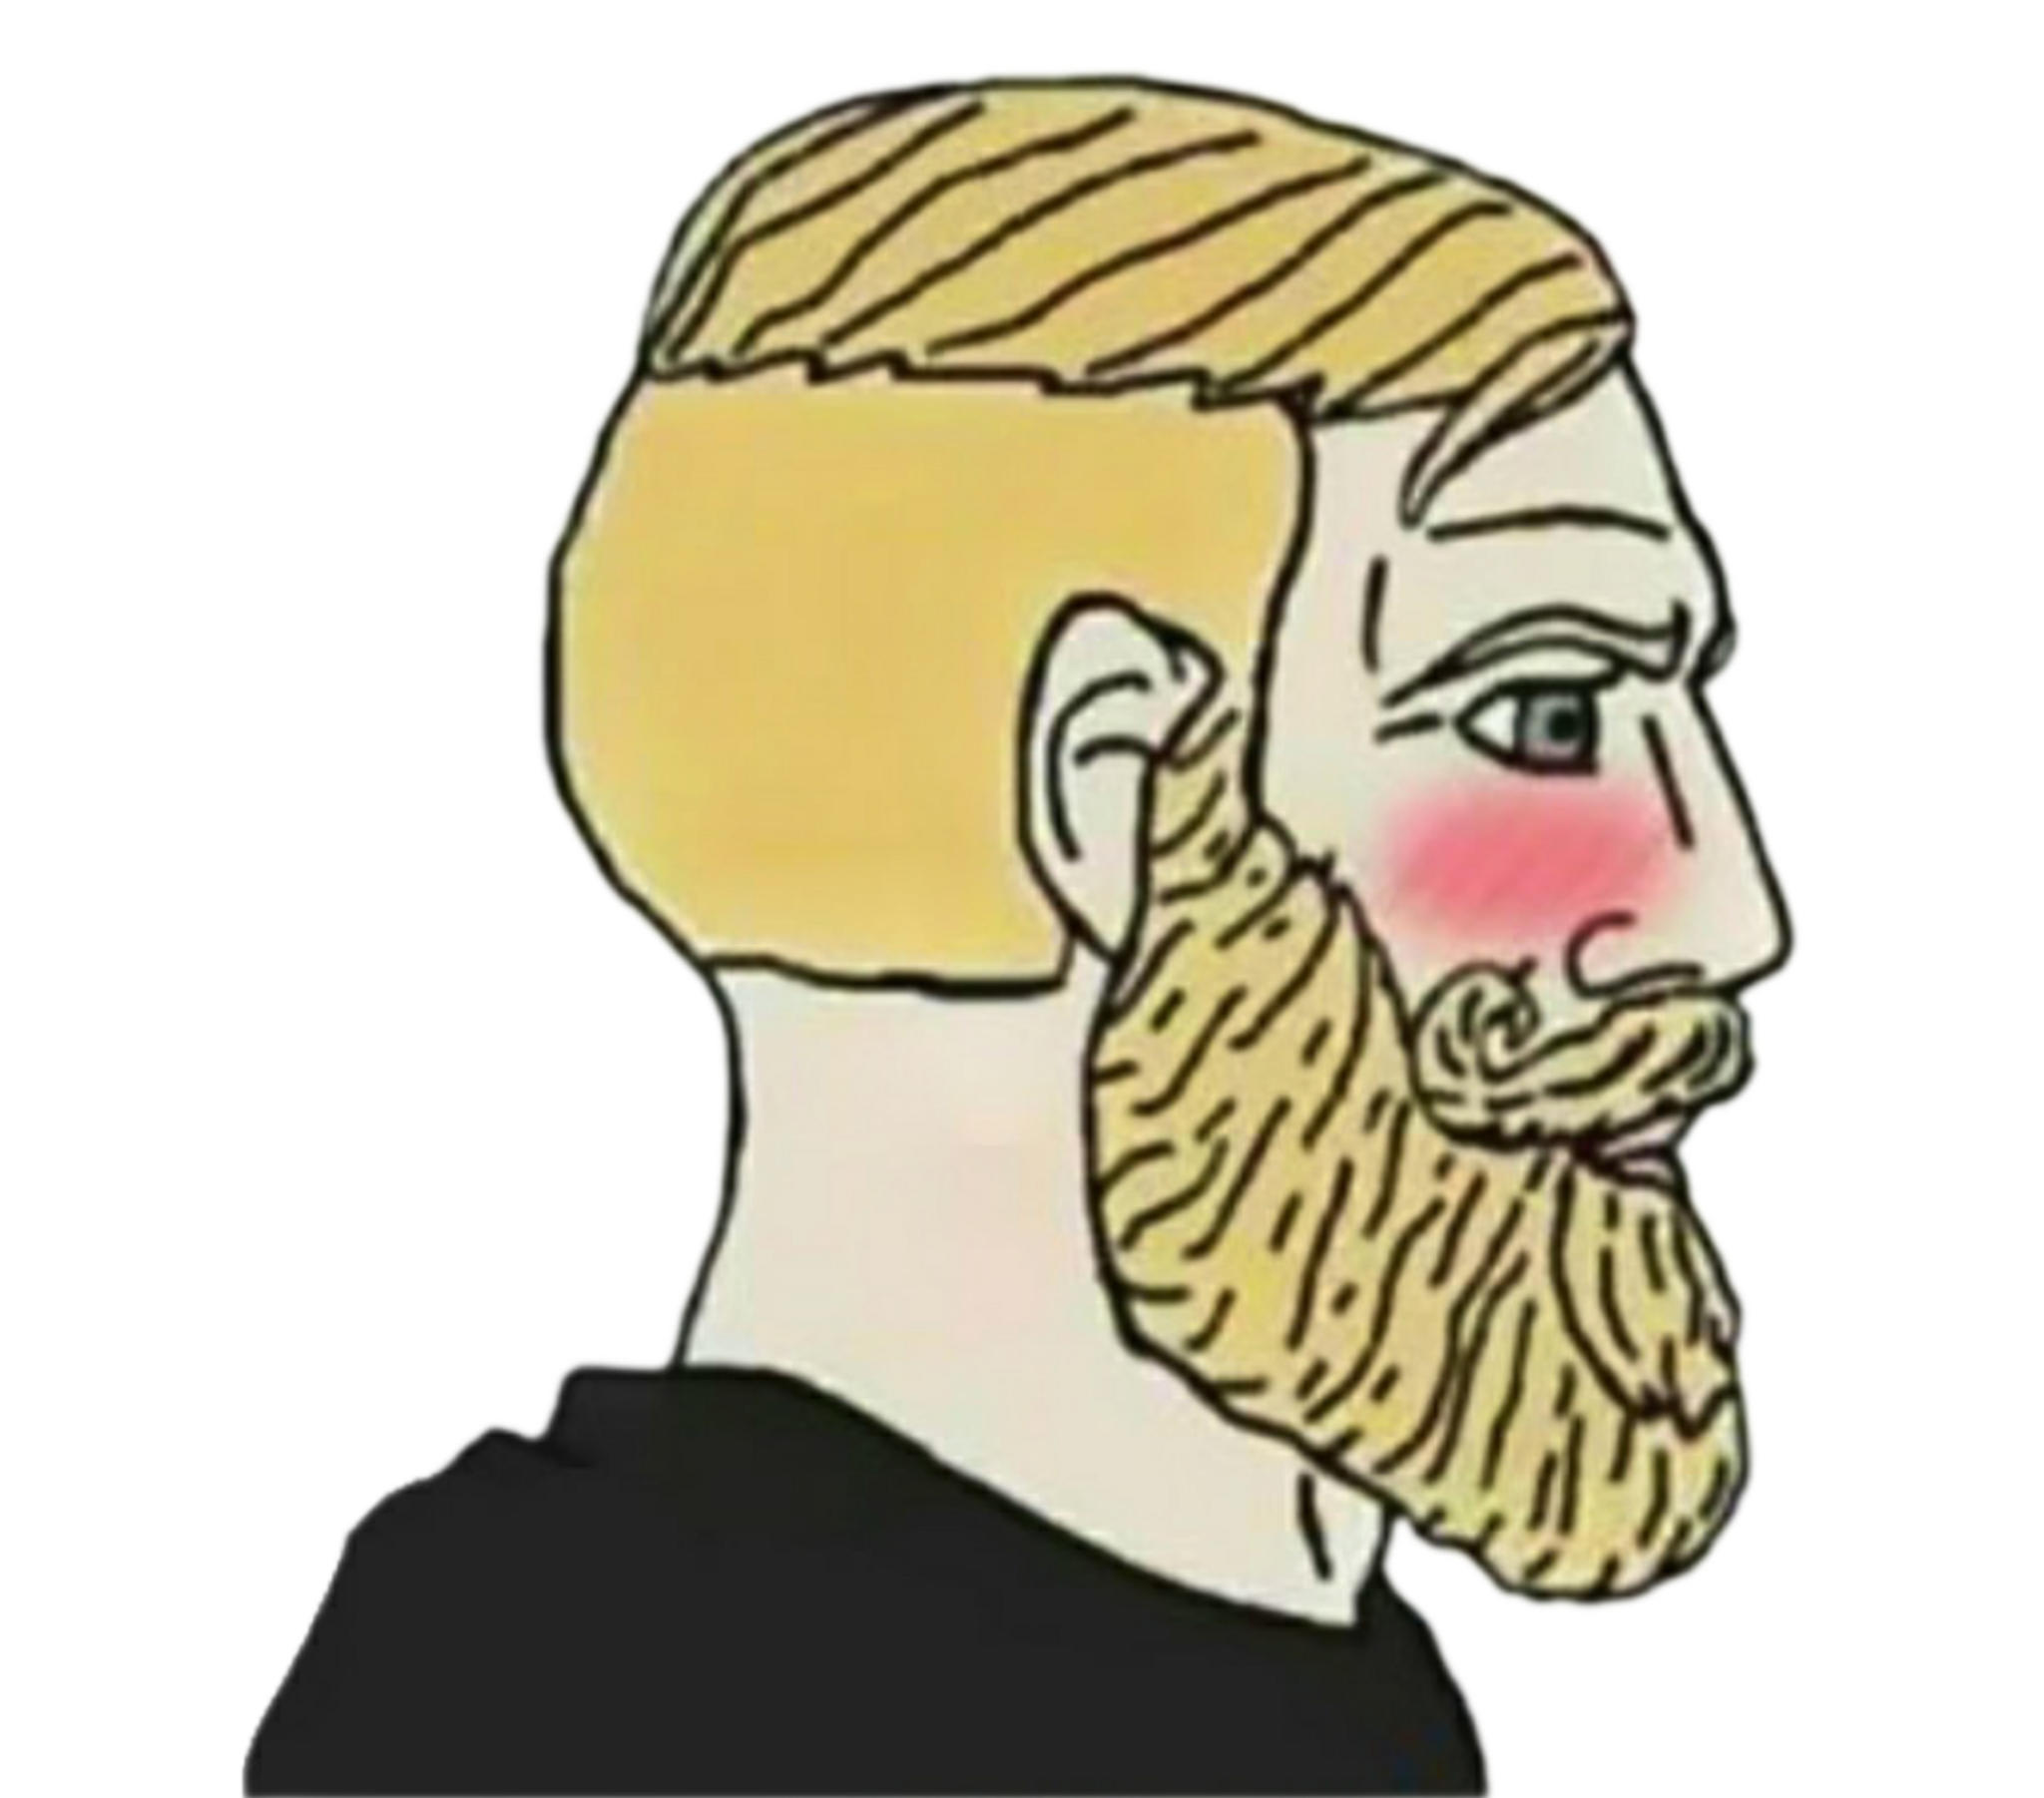
Label: 4_Yes_Chad